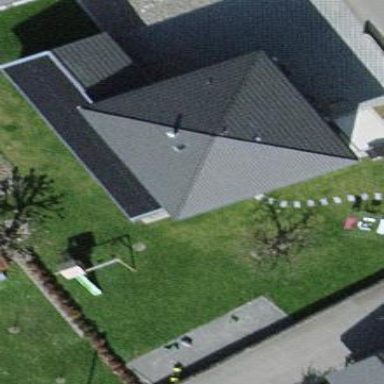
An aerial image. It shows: Residential building with pyramidal roof shape.